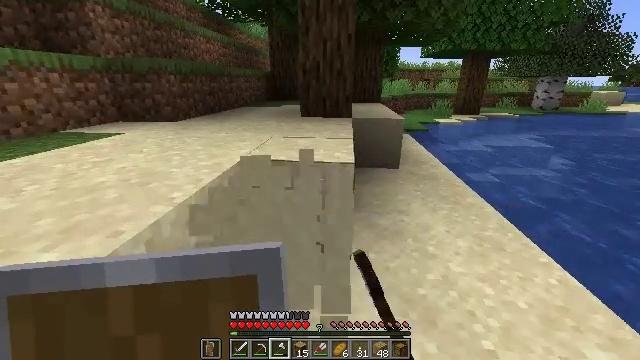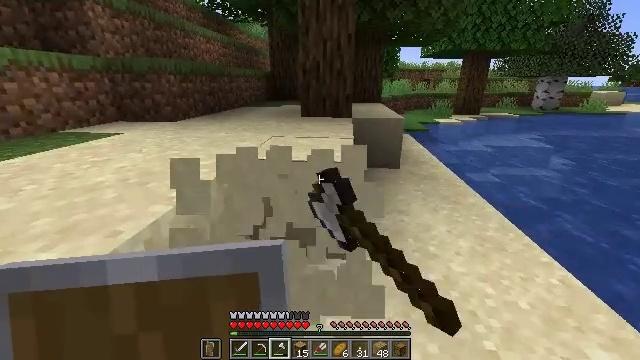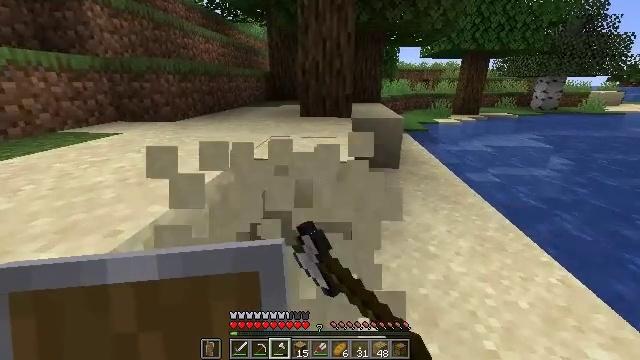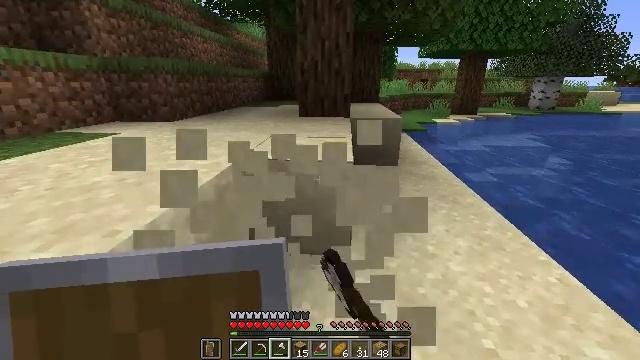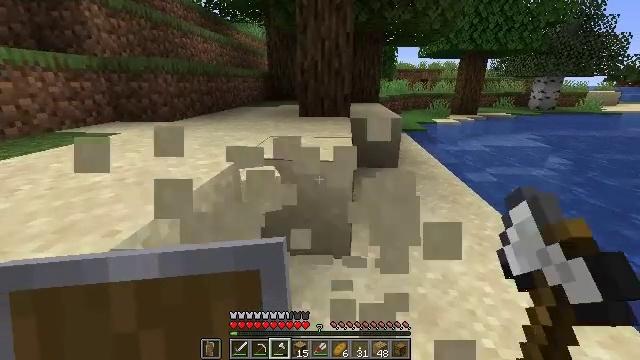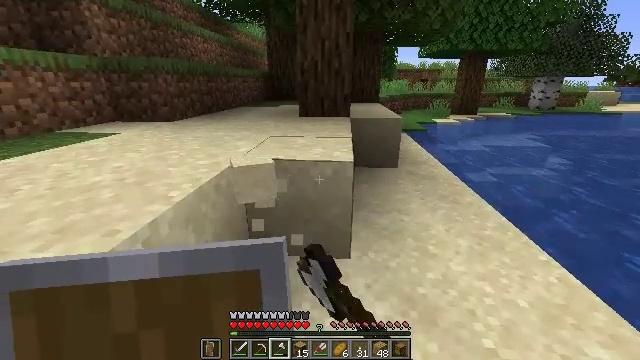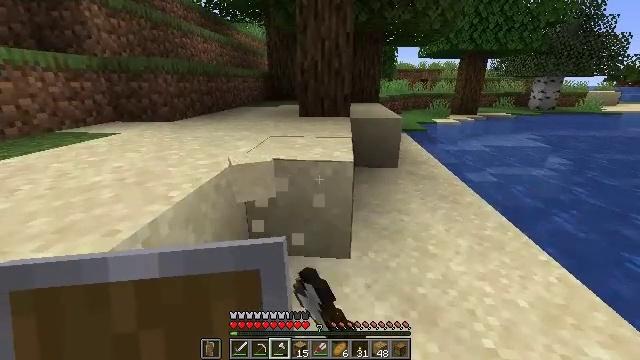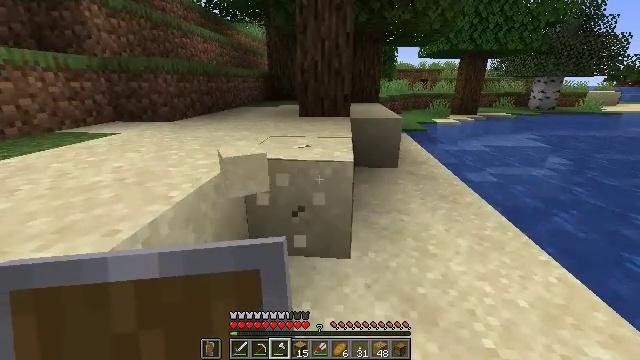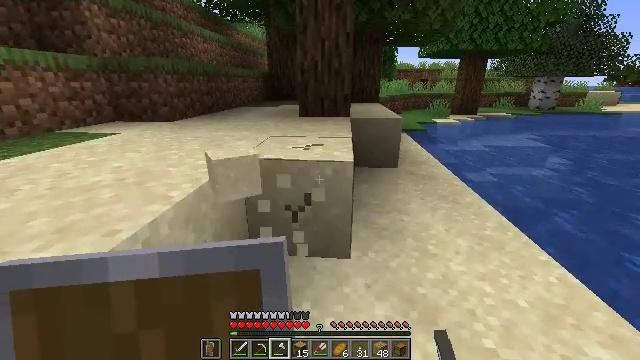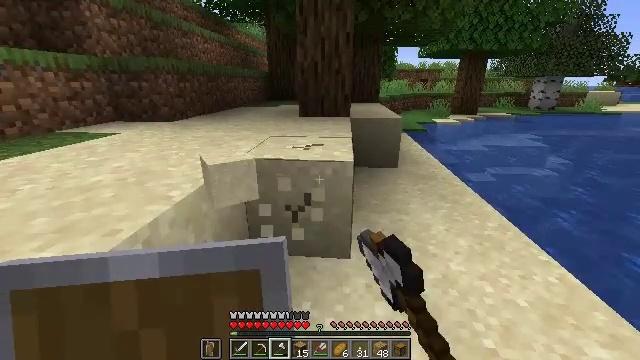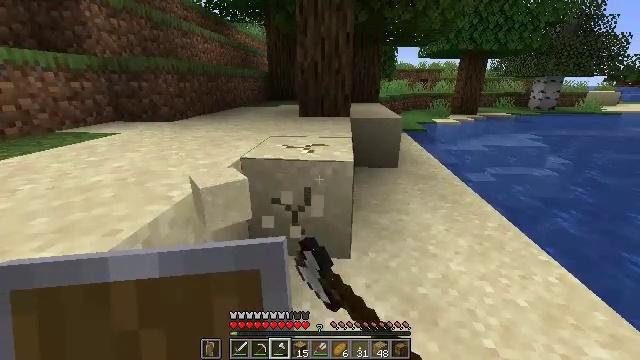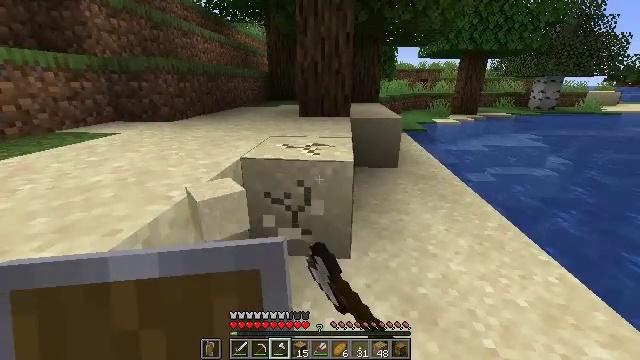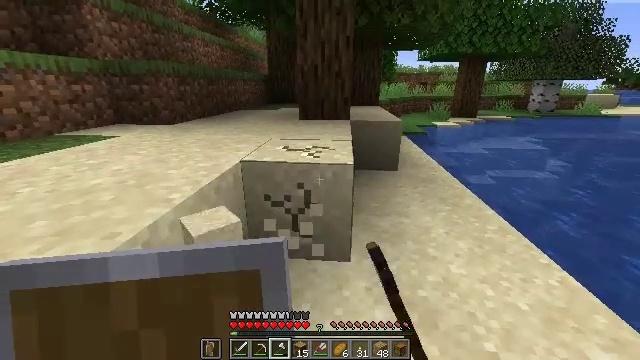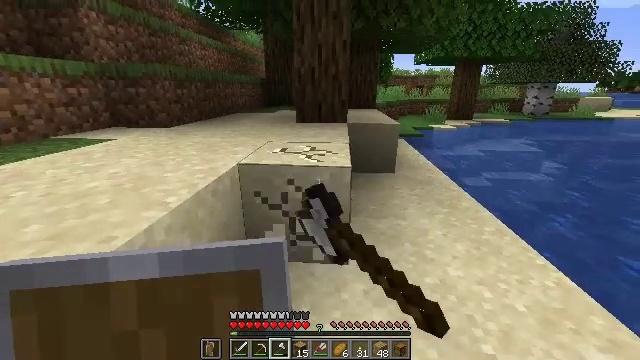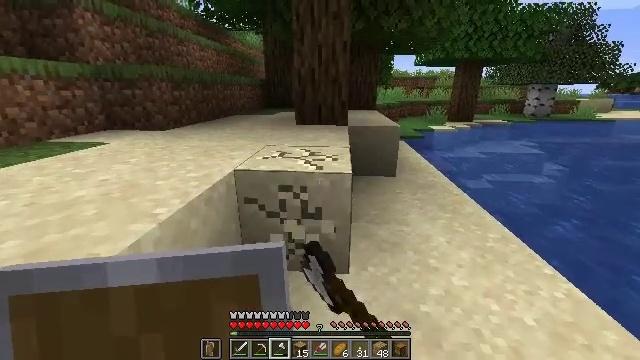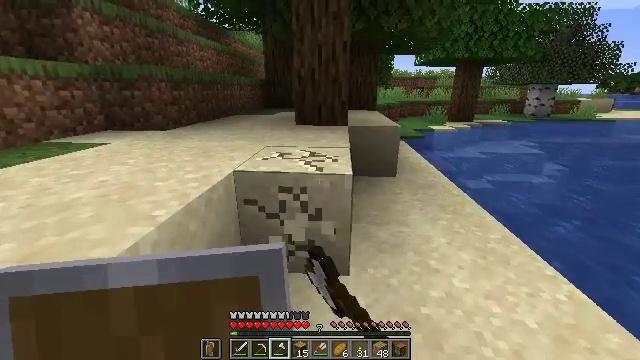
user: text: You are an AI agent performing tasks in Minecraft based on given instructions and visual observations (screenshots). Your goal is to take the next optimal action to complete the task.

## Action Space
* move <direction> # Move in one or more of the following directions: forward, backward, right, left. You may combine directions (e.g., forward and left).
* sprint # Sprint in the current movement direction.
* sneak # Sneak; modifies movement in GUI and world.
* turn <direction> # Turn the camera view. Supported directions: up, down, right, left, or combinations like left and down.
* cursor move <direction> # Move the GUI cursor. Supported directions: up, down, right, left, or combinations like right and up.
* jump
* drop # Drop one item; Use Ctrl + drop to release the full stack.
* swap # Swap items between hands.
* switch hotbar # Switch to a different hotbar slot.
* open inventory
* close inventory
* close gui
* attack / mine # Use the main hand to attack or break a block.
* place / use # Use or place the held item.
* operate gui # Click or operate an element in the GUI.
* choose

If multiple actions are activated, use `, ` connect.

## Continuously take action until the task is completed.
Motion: motion action
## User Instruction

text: Gather sand from the desert.
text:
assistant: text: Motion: attack / mine
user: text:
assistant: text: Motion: attack / mine
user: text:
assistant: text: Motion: attack / mine
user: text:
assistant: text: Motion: attack / mine
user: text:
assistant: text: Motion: attack / mine
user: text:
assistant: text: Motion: attack / mine
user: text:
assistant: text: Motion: attack / mine
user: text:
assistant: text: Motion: attack / mine
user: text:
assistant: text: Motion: attack / mine
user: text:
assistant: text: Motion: attack / mine
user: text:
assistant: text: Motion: attack / mine
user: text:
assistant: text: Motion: attack / mine
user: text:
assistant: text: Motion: attack / mine
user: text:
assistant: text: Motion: move forward, attack / mine
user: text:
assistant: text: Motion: move forward, attack / mine
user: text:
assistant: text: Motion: move forward, attack / mine
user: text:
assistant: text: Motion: move forward, attack / mine
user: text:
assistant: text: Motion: attack / mine
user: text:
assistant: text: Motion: attack / mine
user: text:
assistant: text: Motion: attack / mine
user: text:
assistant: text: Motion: attack / mine
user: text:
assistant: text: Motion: attack / mine
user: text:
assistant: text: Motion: attack / mine
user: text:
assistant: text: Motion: attack / mine
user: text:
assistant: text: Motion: attack / mine
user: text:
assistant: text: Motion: attack / mine
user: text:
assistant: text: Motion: turn up, attack / mine
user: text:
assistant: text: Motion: turn right and up, attack / mine
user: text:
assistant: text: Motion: turn up, attack / mine
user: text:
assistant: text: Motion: attack / mine